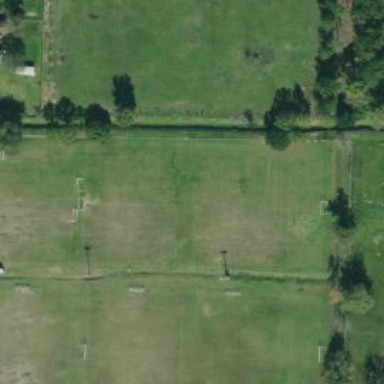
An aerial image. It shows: Soccer pitch for leisureland activities.